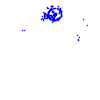
Particle: kaon